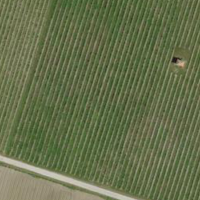
EUNIS habitat code: 52
Species observed at this site:
Vitis vinifera